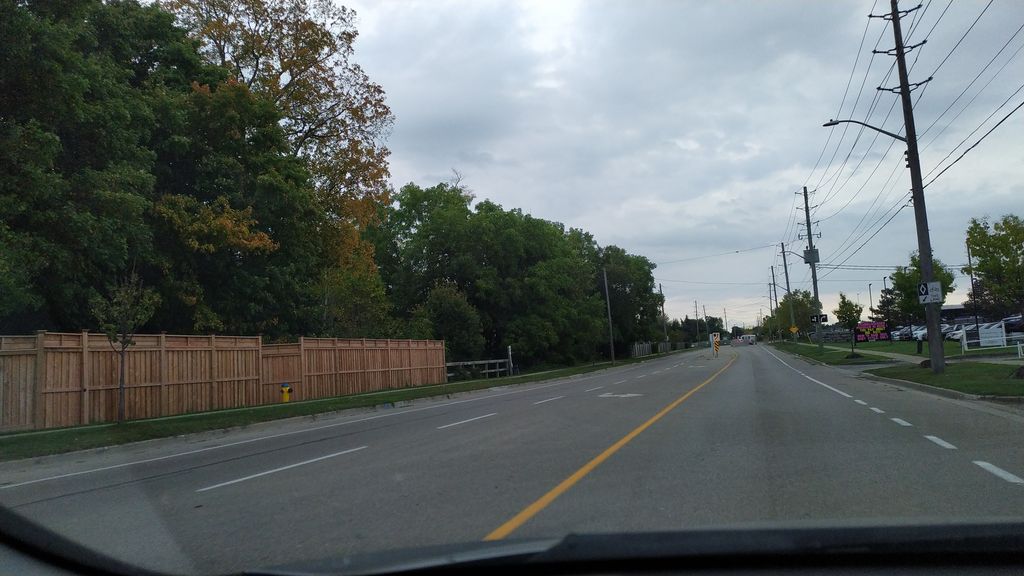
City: kitchener-waterloo